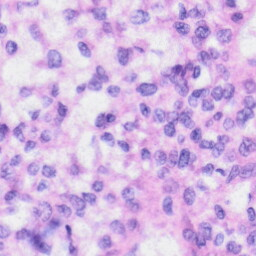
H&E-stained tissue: Liver